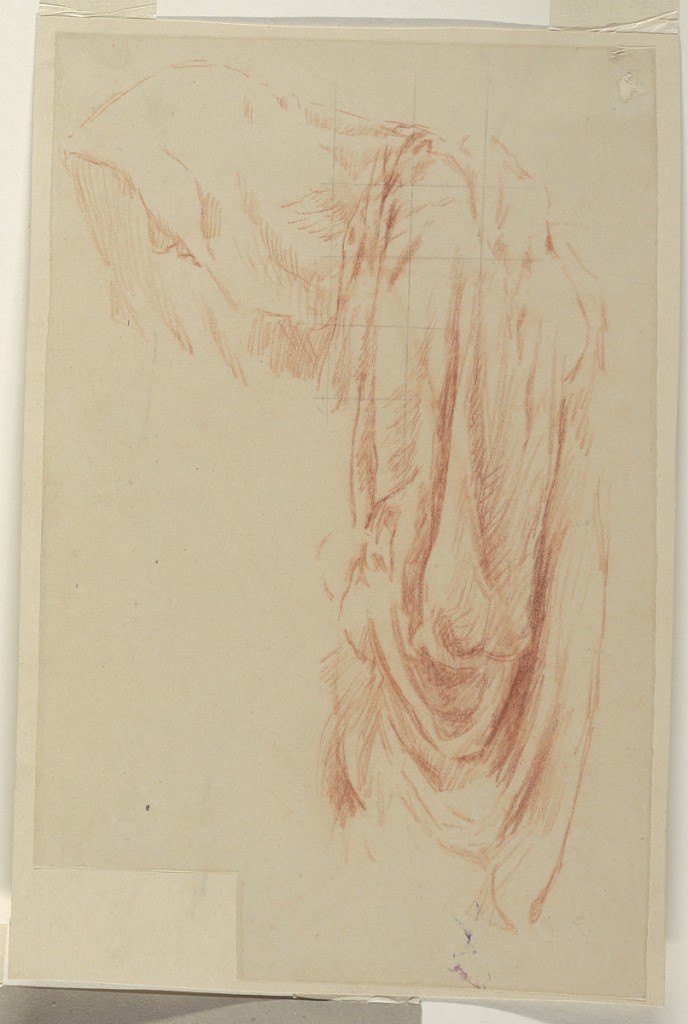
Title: Study for a standing woman, “Vintage Festival,” Mendelssohn Glee Club, New York, NY
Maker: Robert Frederick Blum, American, 1857–1903
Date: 1895–1898
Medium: Pastel crayon, graphite on tracing paper mounted to board
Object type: Drawing
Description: Detail of female figure's head and shoulders. Squared with pencil.